Field crop: maize
Growth stage: 2
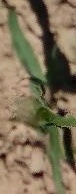
Species: maize